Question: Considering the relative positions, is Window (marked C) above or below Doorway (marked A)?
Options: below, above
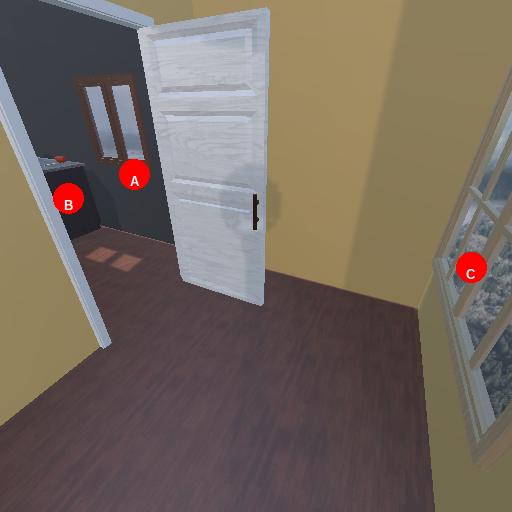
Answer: below